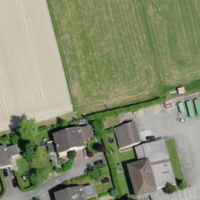
EUNIS habitat code: 52
Species observed at this site:
Rumex sanguineus
Fagus sylvatica